Question: There are <URL>.
If request from <URL>, I want to and some external information to request headers.
Could some body tell me how to complete above requirement?
---
I tried following steps to add header to request, but it failed.
1. Download a new httpd and install it.
2. Uncomment line "LoadModule headers_module modules/mod_headers.so"
3. Add following code at the end of "httpd.conf"
'''
Header add myheader "myvalue"
RequestHeader set myheader2 "myvalue2"
<ifModule mod_headers.c>
RequestHeader append myheader3 "myvalue3"
</ifModule>
'''
But I only find "myheader:myvalue" in response, how to make "myheader2" shows in request?

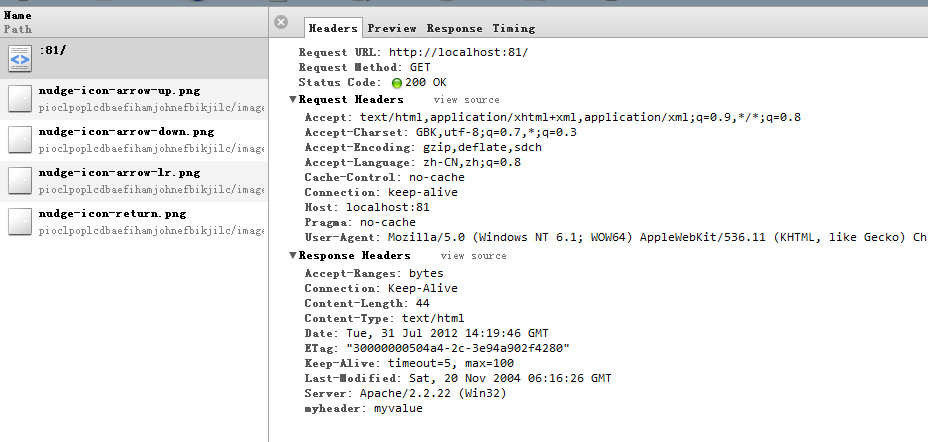
Answer: try this:
'''
<ifModule mod_headers.c>
RequestHeader append myheader2 "myvalue2"
</ifModule>
'''